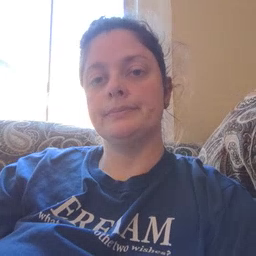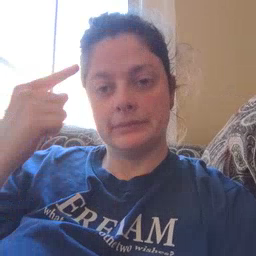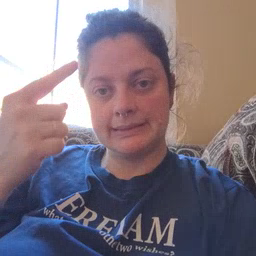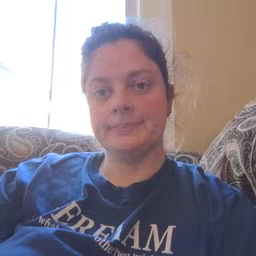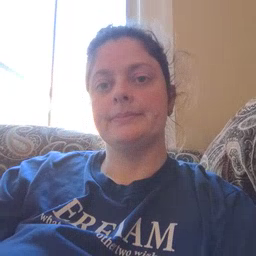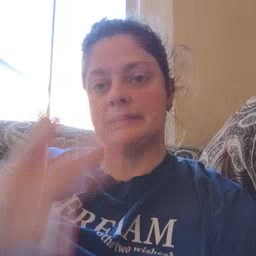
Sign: penny